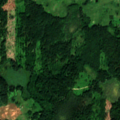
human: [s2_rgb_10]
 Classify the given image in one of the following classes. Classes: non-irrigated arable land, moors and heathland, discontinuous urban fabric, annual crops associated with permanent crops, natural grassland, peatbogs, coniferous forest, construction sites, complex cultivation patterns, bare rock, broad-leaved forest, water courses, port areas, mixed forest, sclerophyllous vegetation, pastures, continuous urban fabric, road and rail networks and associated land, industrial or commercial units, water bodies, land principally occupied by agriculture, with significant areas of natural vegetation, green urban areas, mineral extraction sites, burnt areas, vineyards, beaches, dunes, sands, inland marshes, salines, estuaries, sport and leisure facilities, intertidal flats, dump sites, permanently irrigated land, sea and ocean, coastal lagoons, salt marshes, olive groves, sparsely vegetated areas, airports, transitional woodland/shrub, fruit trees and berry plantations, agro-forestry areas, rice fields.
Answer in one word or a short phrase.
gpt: pastures, complex cultivation patterns, mixed forest